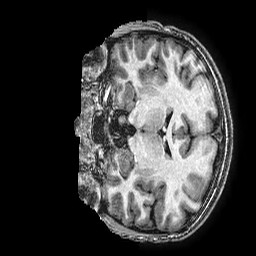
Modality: T1w
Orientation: coronal
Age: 14
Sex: male
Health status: ill
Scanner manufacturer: ge
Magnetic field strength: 3 T
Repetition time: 0.0077 s
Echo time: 0.003436 s